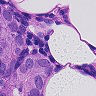
Metastatic tissue present: yes